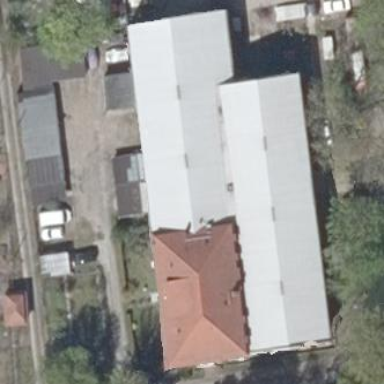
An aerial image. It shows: Industrial building with historic significance.